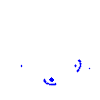
Particle: kaon